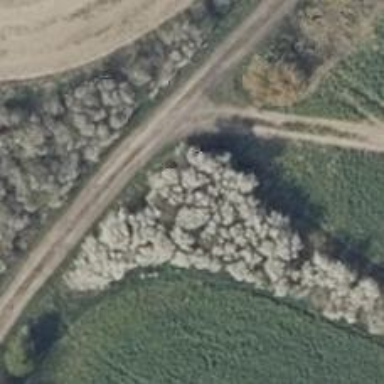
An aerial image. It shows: Row of deciduous broadleaved trees.